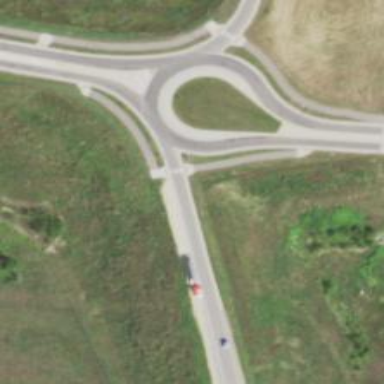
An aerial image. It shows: Tertiary road made of asphalt leading to roundabout junction.